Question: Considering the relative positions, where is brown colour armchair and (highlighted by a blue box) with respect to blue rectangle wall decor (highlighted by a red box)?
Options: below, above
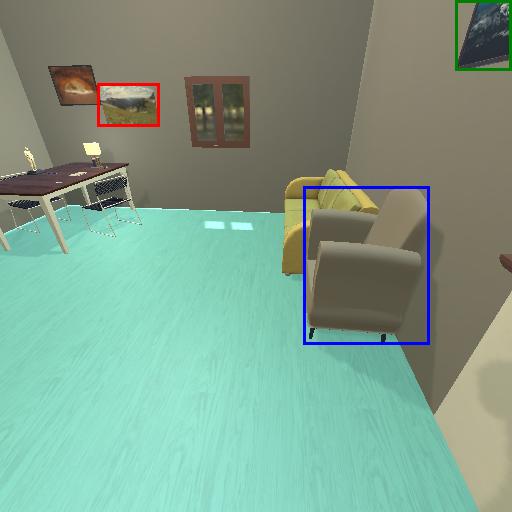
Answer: below